Interaction volume radius: 5 \u00c5
Interaction volume height: 10 \u00c5
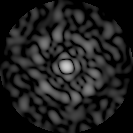
Disorder parameter: 0.8162